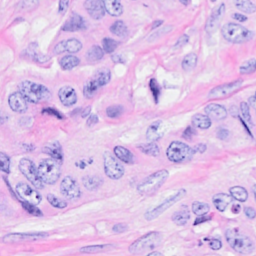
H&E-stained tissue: Breast